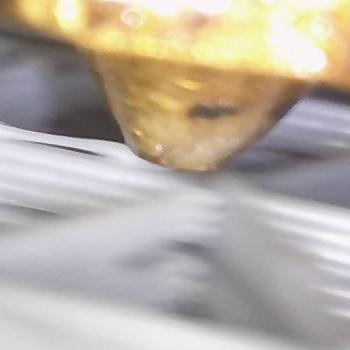
Flow rate: 33%